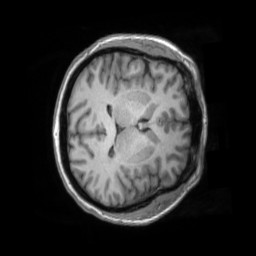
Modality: T1w
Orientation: axial
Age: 47
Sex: female
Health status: ill
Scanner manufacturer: siemens
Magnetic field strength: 3 T
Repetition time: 2.2 s
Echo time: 0.00157 s